Field crop: tomato
Growth stage: 1
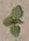
Species: solanum